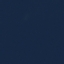
Land use / land cover class: SeaLake